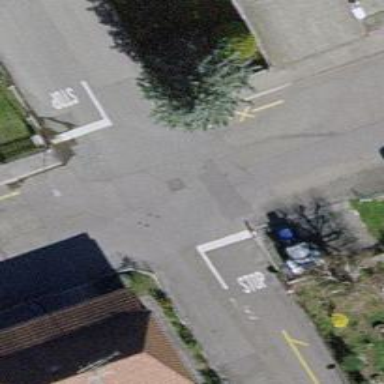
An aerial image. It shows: Residential road with asphalt surface.